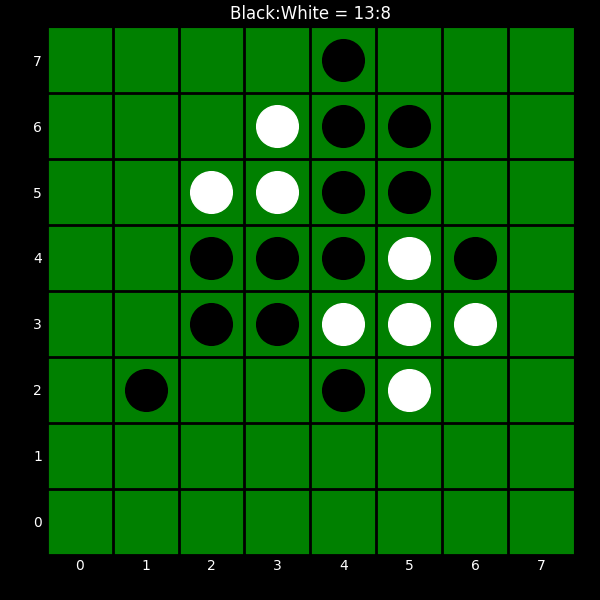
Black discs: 13
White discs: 8